Chest X-ray:
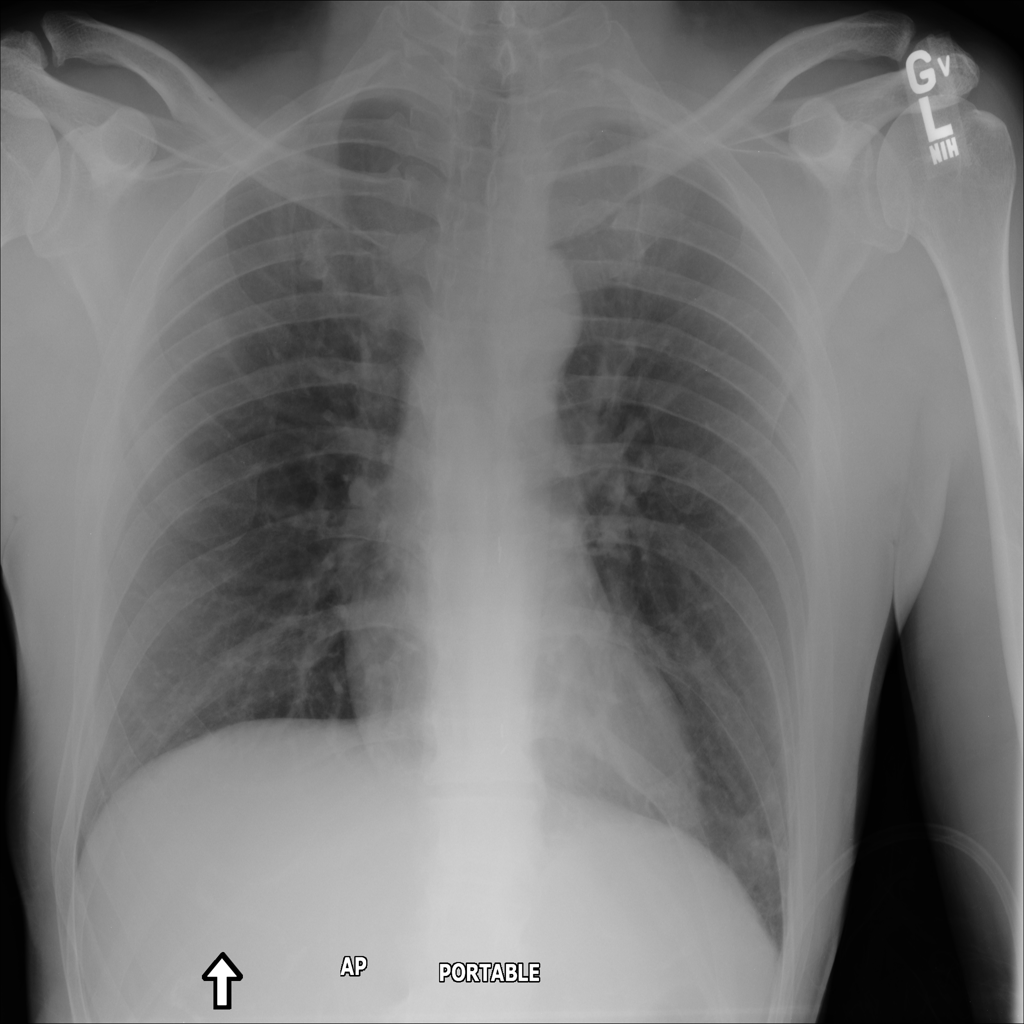
Findings: Consolidation
No abnormal finding: no